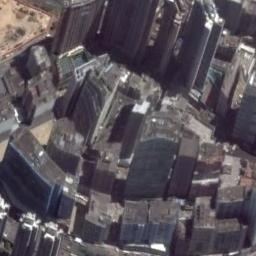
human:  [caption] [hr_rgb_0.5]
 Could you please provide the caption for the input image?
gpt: The commercial area is consist of many tall buildings .

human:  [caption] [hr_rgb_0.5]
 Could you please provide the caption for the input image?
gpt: In a business district there are many buildings of different heights and heights and several roads with many cars and some trees .

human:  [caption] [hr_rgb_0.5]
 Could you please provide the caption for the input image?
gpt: There is no traffic on the road .

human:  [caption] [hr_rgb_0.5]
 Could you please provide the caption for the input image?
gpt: A commercial area has lots of high-rise buildings of different heights .

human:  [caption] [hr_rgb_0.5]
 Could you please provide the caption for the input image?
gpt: There are many black buildings on a commercial area .